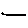
Label: line